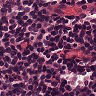
Metastatic tissue present: no